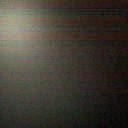
Screen state: off